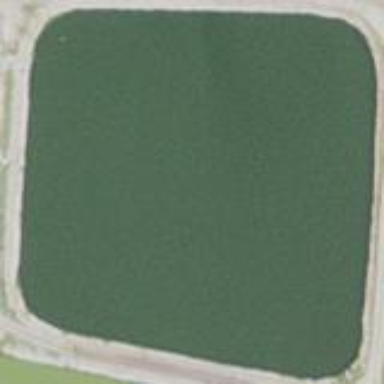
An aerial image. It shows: Body of wastewater.